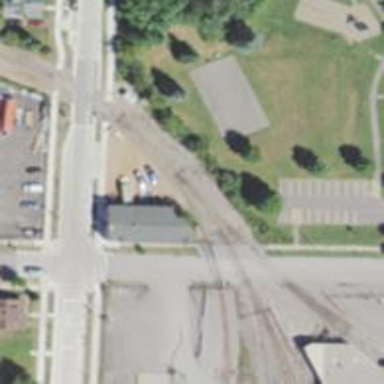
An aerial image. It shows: Railway crossing.